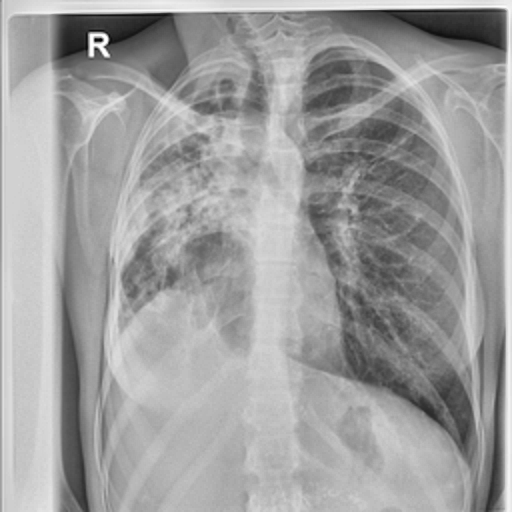
Finding: TUBERCULOSIS